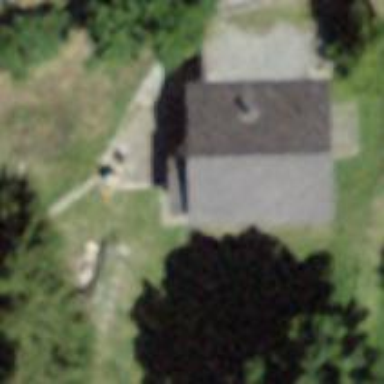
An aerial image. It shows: Cabin with gabled roof.